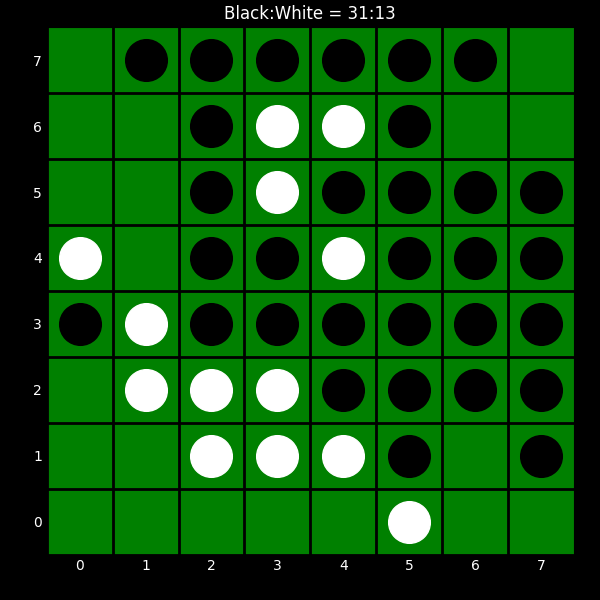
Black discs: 31
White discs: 13